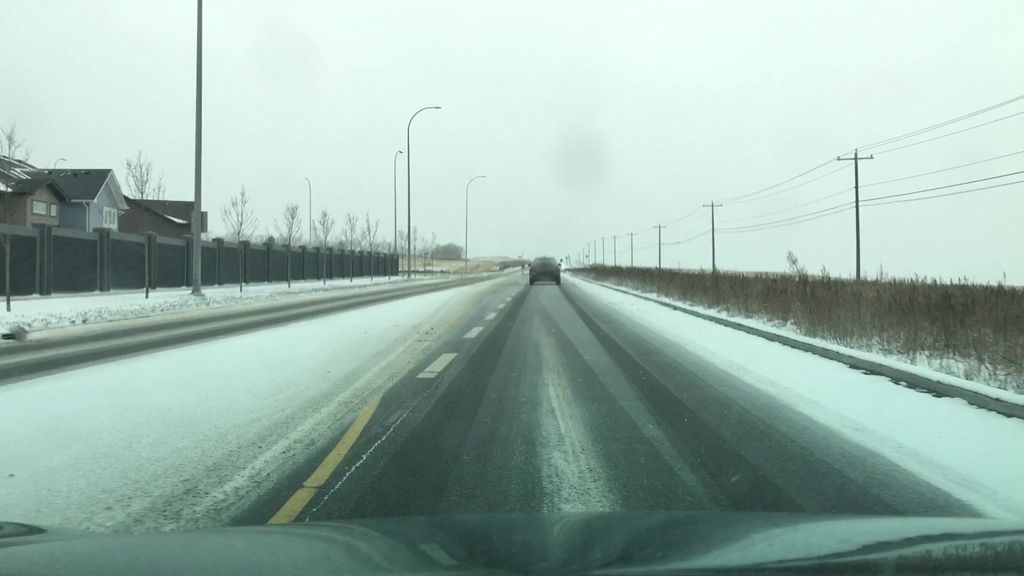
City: calgary